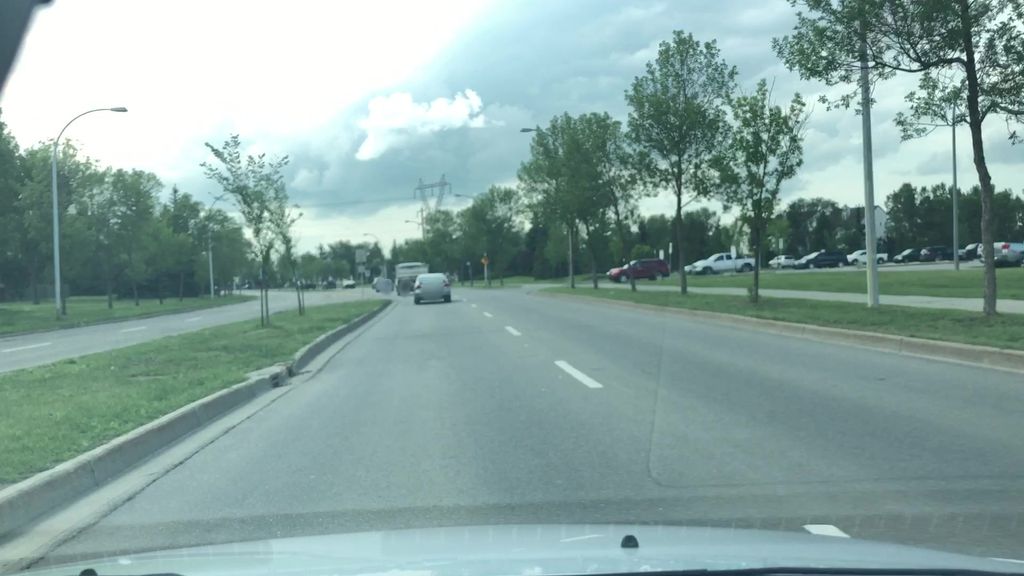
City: edmonton